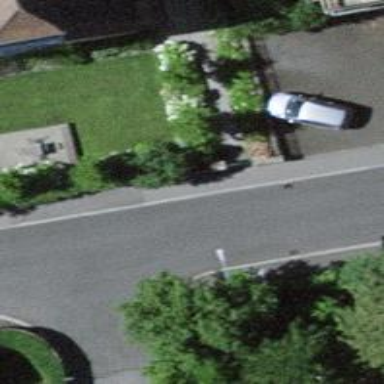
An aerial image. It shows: Kerb serving as barrier.